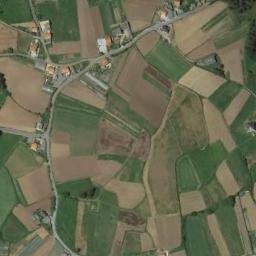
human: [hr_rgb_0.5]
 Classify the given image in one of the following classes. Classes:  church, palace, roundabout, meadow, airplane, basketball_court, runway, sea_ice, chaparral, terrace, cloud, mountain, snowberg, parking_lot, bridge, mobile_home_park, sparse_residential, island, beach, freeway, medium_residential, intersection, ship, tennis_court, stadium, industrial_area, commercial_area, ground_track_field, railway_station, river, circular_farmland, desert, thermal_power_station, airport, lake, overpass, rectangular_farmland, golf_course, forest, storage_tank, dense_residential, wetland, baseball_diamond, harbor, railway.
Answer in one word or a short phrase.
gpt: rectangular_farmland